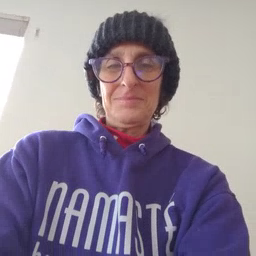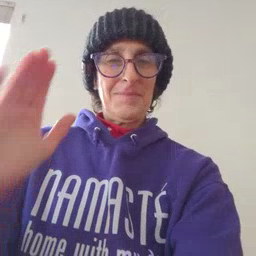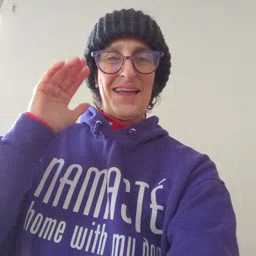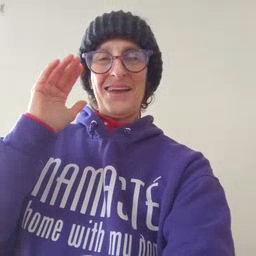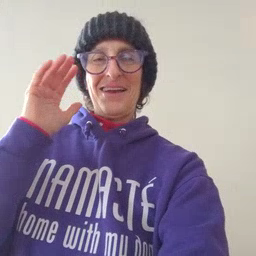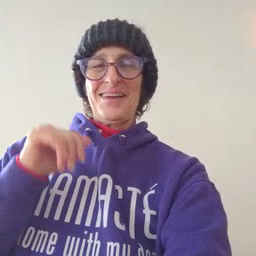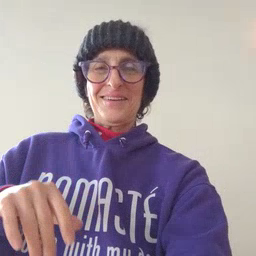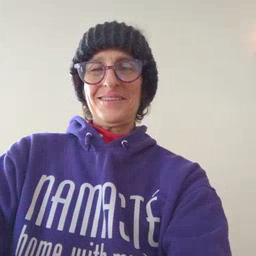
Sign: bye